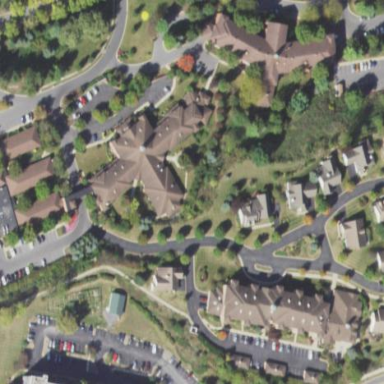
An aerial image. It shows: Nursing home building.